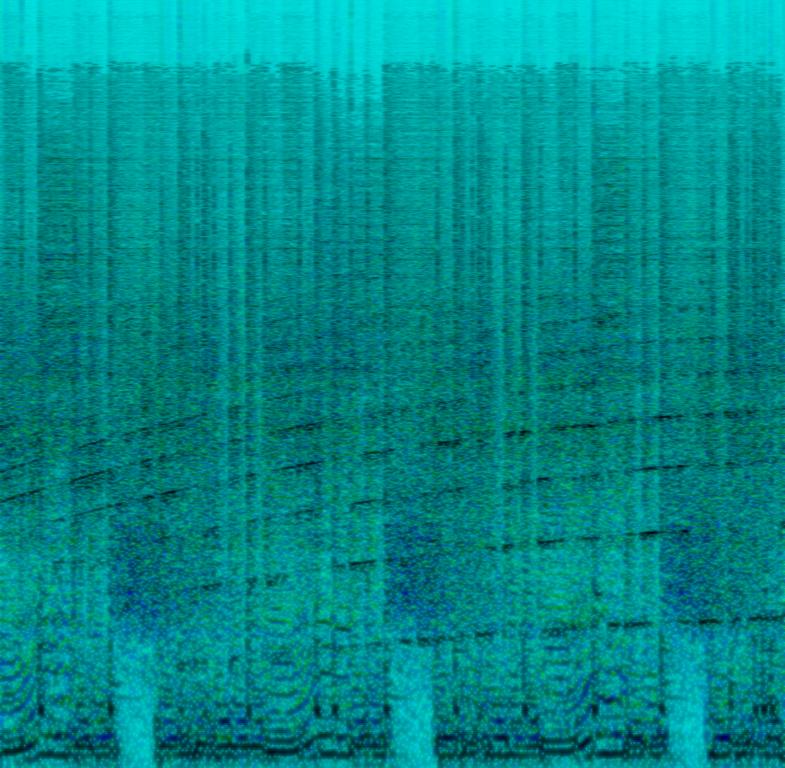
This is a nu-metal/alternative metal music piece. There is a male vocalist singing in a harsh, shout-like manner in the lead. The main melody is being played by a distorted electric guitar with a strong bass guitar backing. There are various electronic elements such as a crowd cheering sample and an evolving synth sound adding texture to the piece. The rhythmic background consisted of a loud metal acoustic drum beat and secondary percussive elements such as steel percussion. The atmosphere is energetic and violent. This piece could be used in the soundtrack of an action-filled/shootout video game. It could also be playing in the background at a metal bar.